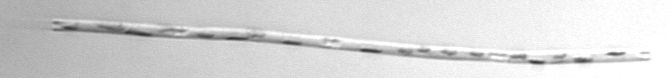
Label: Eucampia_morphytype1